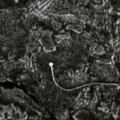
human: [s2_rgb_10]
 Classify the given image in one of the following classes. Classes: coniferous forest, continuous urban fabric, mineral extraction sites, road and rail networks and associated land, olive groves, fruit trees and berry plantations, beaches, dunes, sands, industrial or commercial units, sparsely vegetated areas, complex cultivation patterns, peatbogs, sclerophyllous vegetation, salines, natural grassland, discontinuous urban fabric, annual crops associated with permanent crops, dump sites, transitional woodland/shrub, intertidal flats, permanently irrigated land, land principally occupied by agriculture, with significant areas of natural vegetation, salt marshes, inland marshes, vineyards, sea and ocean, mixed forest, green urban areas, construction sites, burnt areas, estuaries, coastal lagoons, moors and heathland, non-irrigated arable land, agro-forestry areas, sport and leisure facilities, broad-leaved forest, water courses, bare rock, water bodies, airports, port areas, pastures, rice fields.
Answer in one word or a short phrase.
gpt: coniferous forest